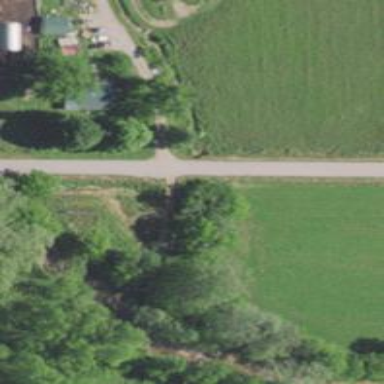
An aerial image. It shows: Secondary road.